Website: crate-barrel
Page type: payment
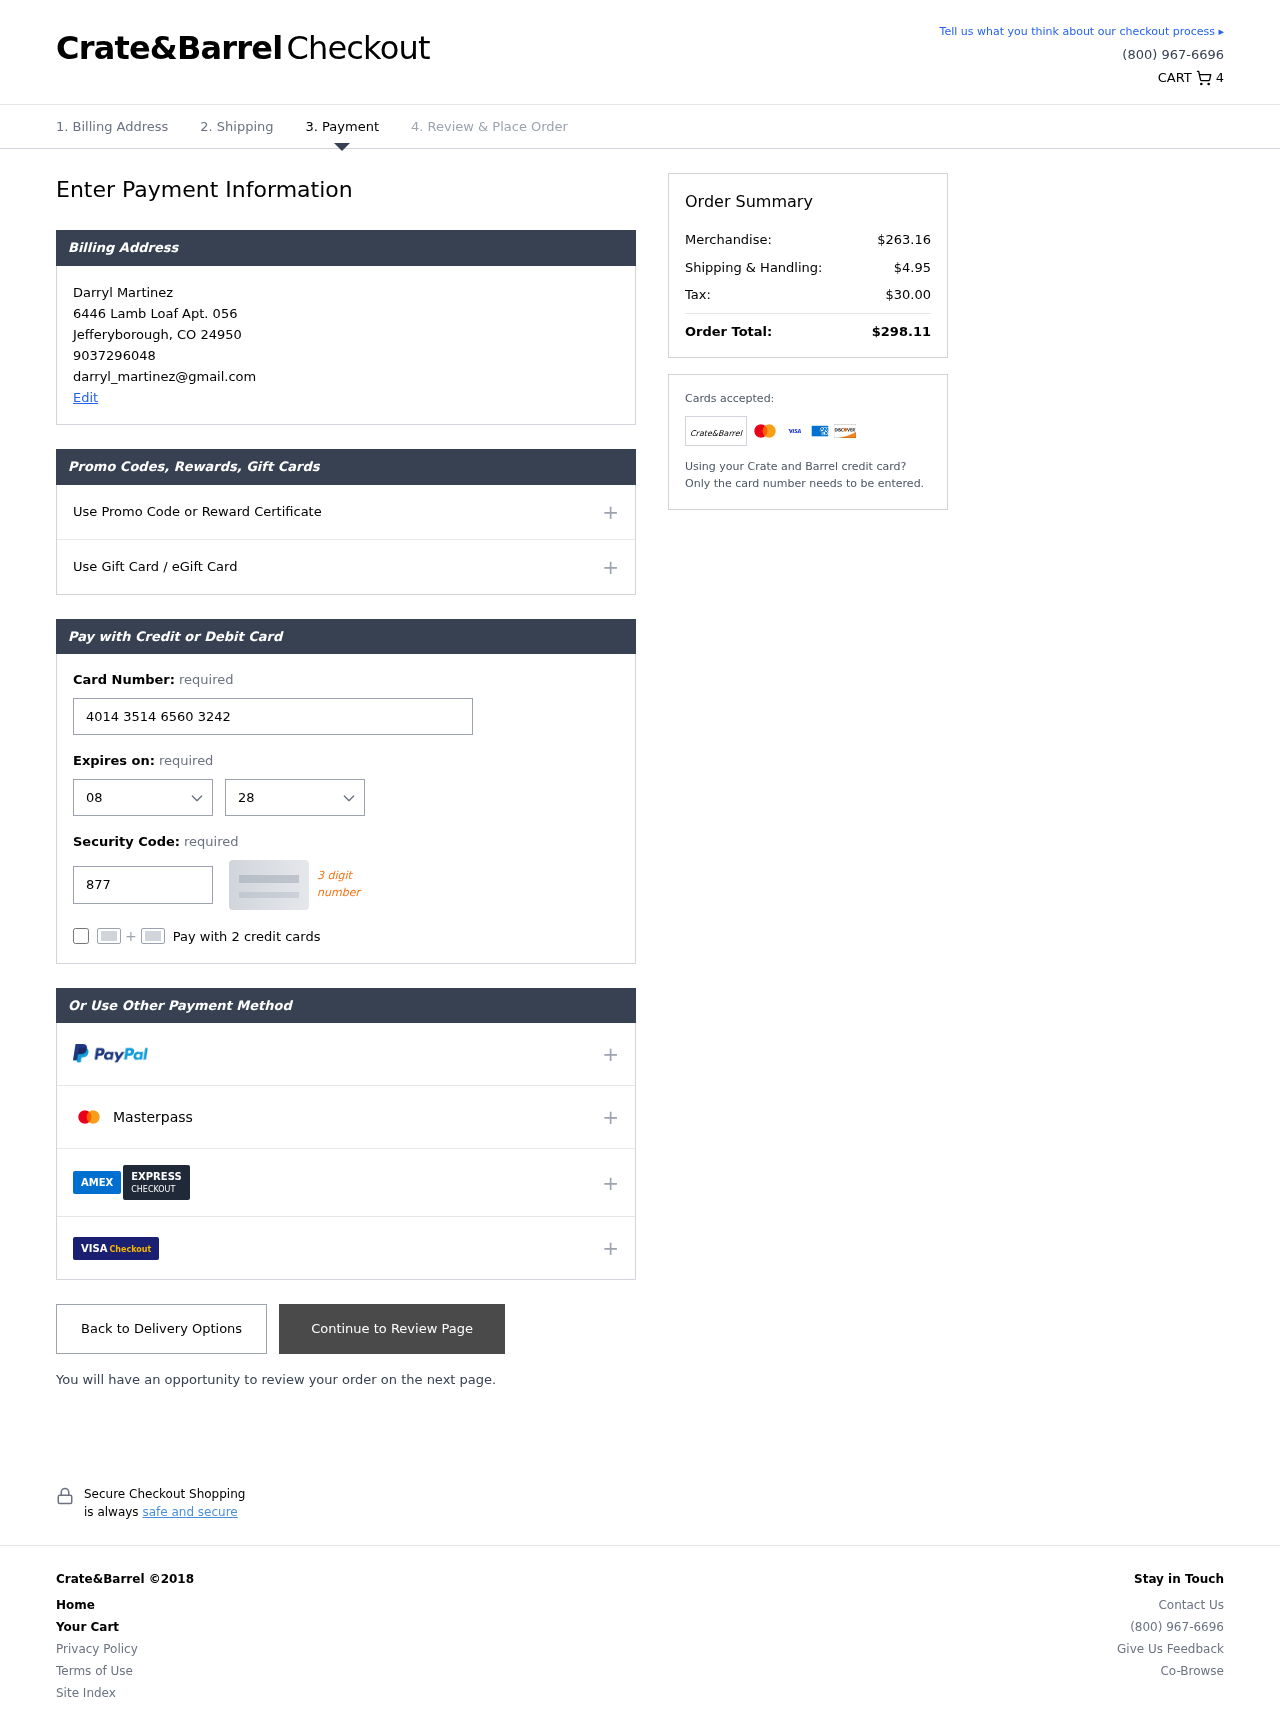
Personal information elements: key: PII_CARD_CVV
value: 877
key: PII_CARD_EXPIRY_MONTH
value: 08
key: PII_CARD_EXPIRY_YEAR
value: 28
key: PII_CARD_NUMBER
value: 4014 3514 6560 3242
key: PII_CITY
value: Jefferyborough
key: PII_EMAIL
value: darryl_martinez@gmail.com
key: PII_FULLNAME
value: Darryl Martinez
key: PII_PHONE
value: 9037296048
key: PII_POSTCODE
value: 24950
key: PII_STATE_ABBR
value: CO
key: PII_STREET
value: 6446 Lamb Loaf Apt. 056
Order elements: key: ORDER_NUM_ITEMS
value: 4
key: ORDER_SUBTOTAL
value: $263.16
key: ORDER_SHIPPING_COST
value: $4.95
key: ORDER_TAX
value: $30.00
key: ORDER_TOTAL
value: $298.11